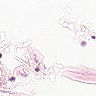
Metastatic tissue present: no